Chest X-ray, AP view. Patient: 51 years old, sex M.
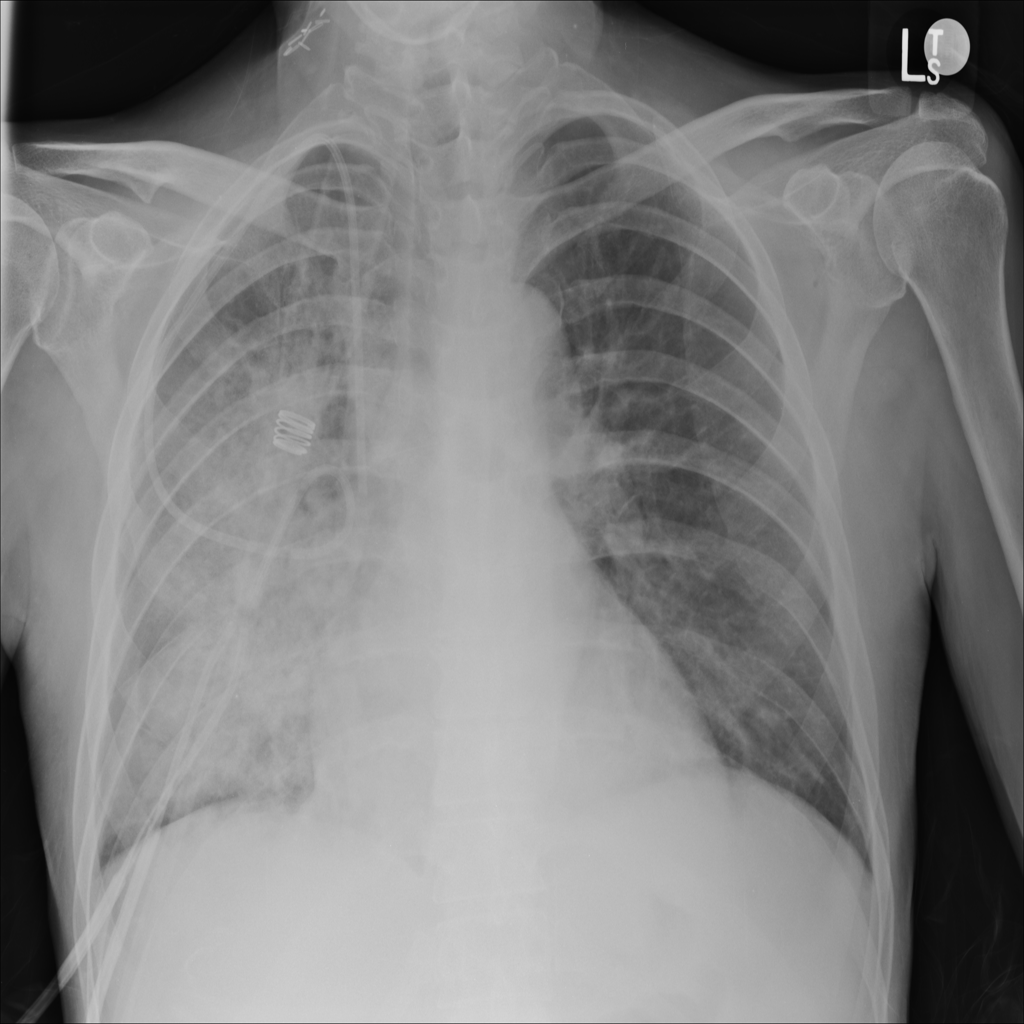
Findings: No Finding